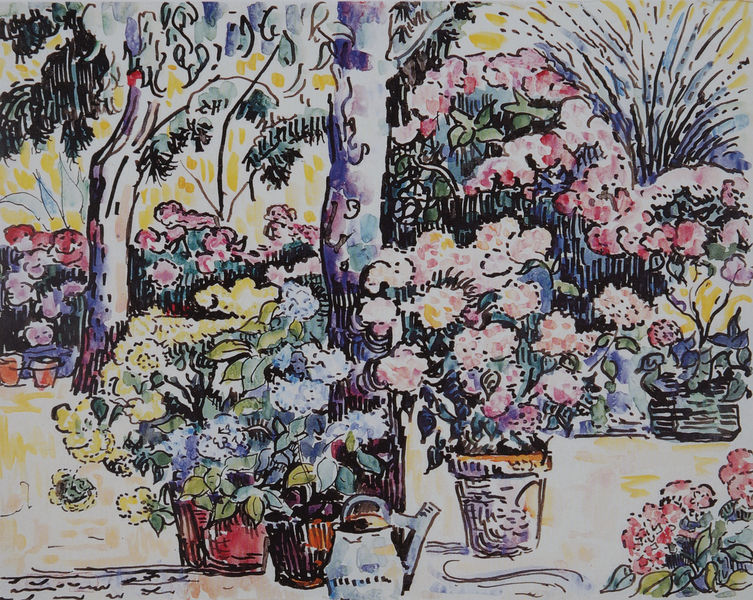
Titel: Saint-Tropez. Le jardin de la maison de l'artiste, Saint-Tropez. Der Garten beim Haus des Künstlers
Künstler: Paul Signac
Institution: (Privatsammlung)
Schlagwörter: baum, blau, blätter, wasser, weiß, aquarell, bäume, gelb, grün, landschaft, ocker, äste, blume, blumen, braun, bunt, orange, pastell, schwarz, szene, zeichnung, blüte, blüten, gras, rosen, rot, weg, bildnis, ast, baumstamm, gräser, natur, schilf, stamm, strauch, zweige, busch, büsche, sträucher, boden, blatt, pflanze, pflanzen, rosa, zart, garten, kanne, stilleben, blumentopf, terrasse, topf, sommer, wellen, farben, farbe, lila, violett, linien, platz, stämme, floral, striche, sträuße, blumentöpfe, blühen, pink, topfblumen, töpfe, tusche, wasserfarben, zweig, filzstift, konturen, tupfen, altar, flecken, rinde, gärtnerei, stauden, sisley, signac, hortensien, tontopf, glasiert, schwerz, farbflecken, giesskanne, grasgräser, pötte, spielereien mit farbe, stracuhc, tontöpfe, wasserflecken, blumensträuße, kein bild, bild unsichtbar